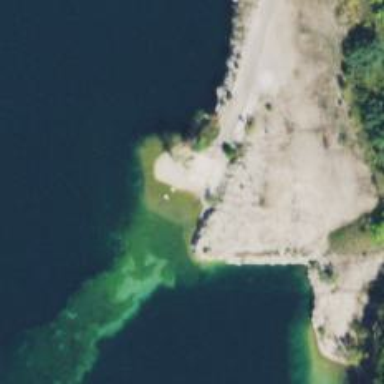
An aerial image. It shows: Slipway on leisure land.